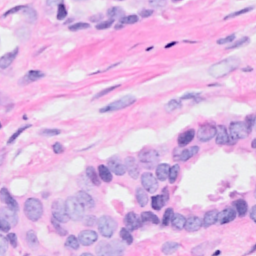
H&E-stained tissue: Breast